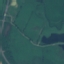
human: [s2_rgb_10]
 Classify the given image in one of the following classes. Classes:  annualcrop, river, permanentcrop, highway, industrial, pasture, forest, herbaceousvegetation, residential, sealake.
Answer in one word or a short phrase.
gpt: Pasture